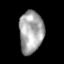
Tissue: lung
Cell type: Myeloid cells
Senescence score: 0.634
Nuclear area (px): 1002
Mean DAPI intensity: 165.623